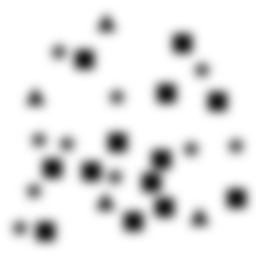
Squares: 13
Triangles: 4
Stars: 10
Total shapes: 27